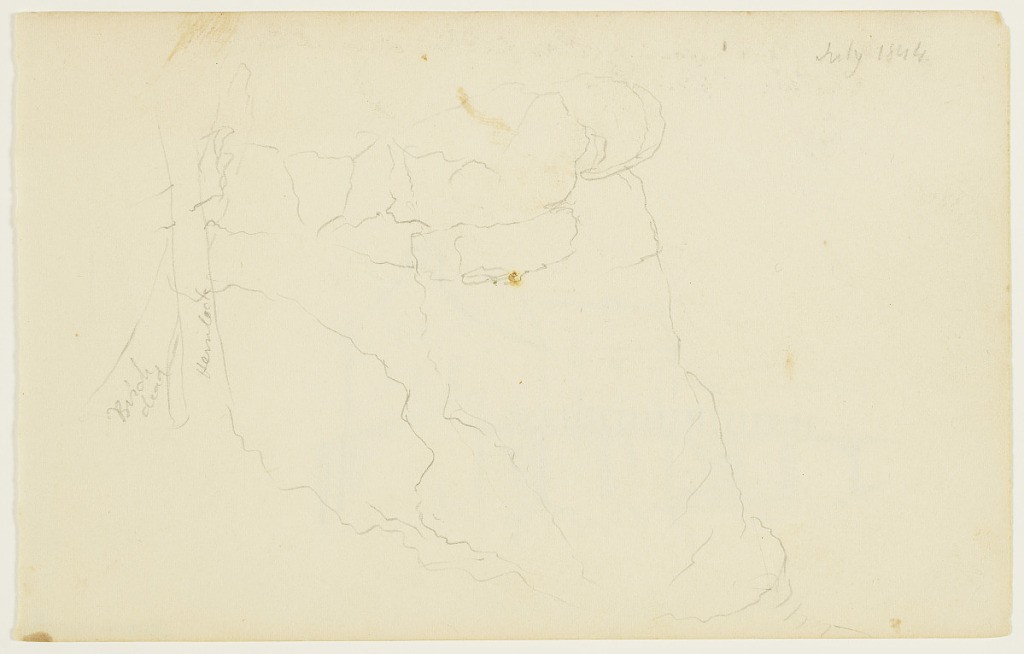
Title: Rocky Outcropping with Trees, Catskill, New York
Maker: Frederic Edwin Church, American, 1826–1900
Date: July 1844
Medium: Graphite on white wove paper; verso: graphite
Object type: Drawing
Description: Landscape sketch showing a view of a rocky outropping or small cliff in or near Catskill, New York. At center, the rough rock face separates into rocks and fissures in its upper section. At left, a dead birch tree and a hemlock lean against the rocks.

Verso: Architecture sketch showing a view of mill buildings adjacent to a stream and small waterfall. At center, a bridge spans the stream and falls, which produces a cloud of mist below.